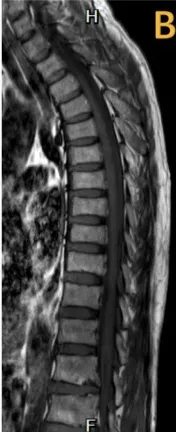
T1-weighted.
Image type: radiology (mri)